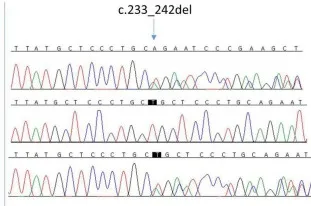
(B) Chromatographs of NDUFAF6. The proband had a missense variant (c.371T > C) from the mother and a frameshift variant (c.233_242del) from the father.
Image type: electrography (ekg)